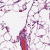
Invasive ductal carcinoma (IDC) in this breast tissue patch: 0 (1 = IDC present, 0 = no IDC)